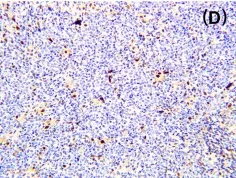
Morphologic and immunophenotypic evaluation of case1. While the lymphoma cells are negative for cyclin D1 expression.
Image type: pathology (immunostaining)